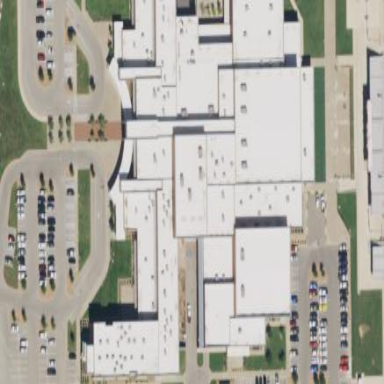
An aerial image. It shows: School building.